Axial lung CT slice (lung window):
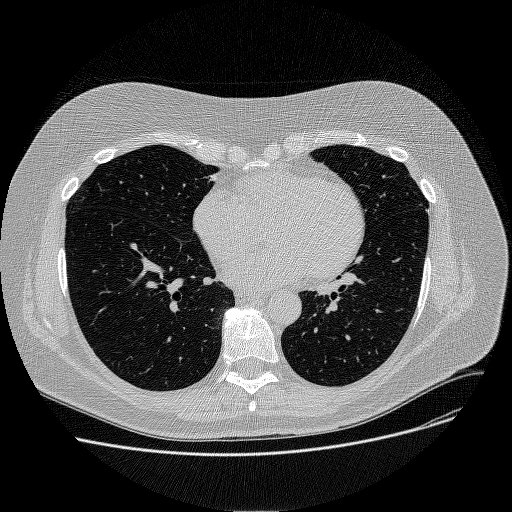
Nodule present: no